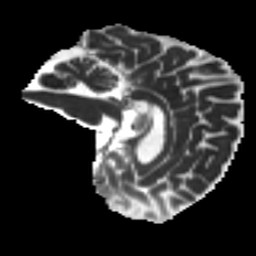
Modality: MD
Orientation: sagittal
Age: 60
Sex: male
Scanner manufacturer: ge
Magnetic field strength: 3 T
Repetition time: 7.8 s
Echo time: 0.061 s